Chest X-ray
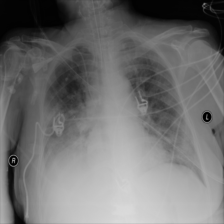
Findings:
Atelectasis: negative
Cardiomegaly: negative
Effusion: negative
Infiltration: positive
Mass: negative
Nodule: negative
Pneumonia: negative
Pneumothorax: negative
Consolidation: negative
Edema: negative
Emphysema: negative
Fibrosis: negative
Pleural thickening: negative
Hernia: negative